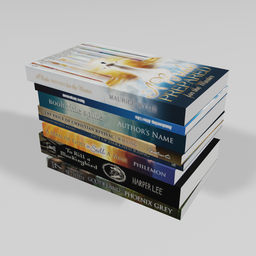
Label: tools